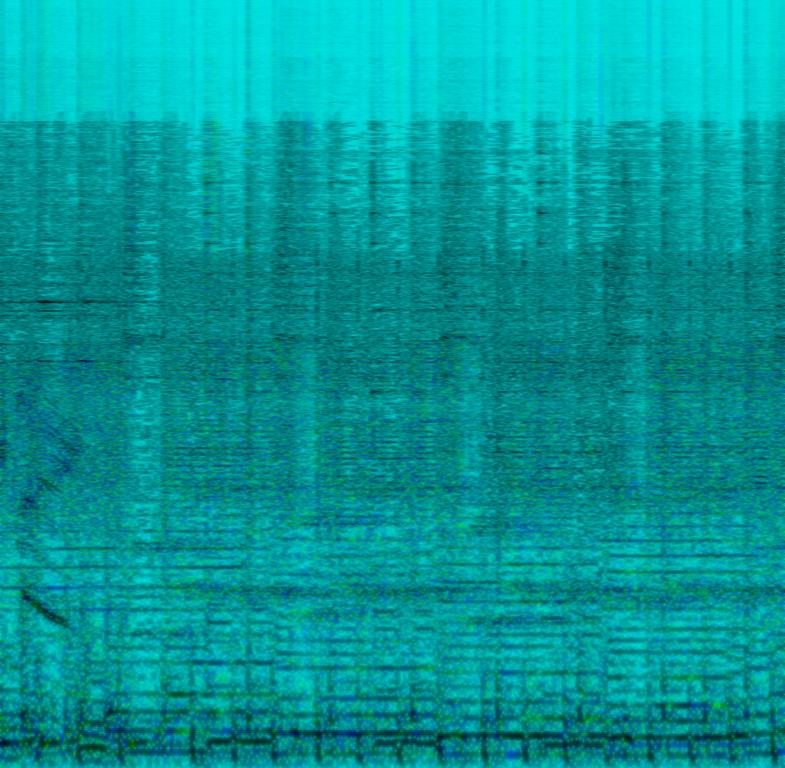
This goth metal song features a male voice singing the main melody. The voice is deep. Toward the end, there are other male voices singing vocables. This is accompanied by heavy percussion using a five-beat common time pattern played on floor toms with a shuffle note each note creating a triplet feel. The distortion guitars play heavy descending chord riffs using palm muting technique. The bass guitar plays the root notes of the chords. At the background, there is an high pitched sound played on a synth that gives this song an eerie feel. This song can be played at the end credits of a horror movie.